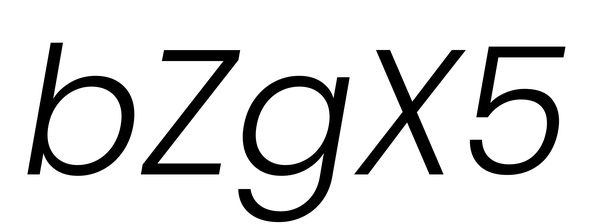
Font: Poppins-LightItalic